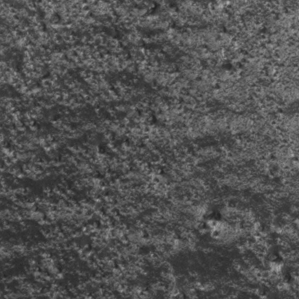
Label: frost